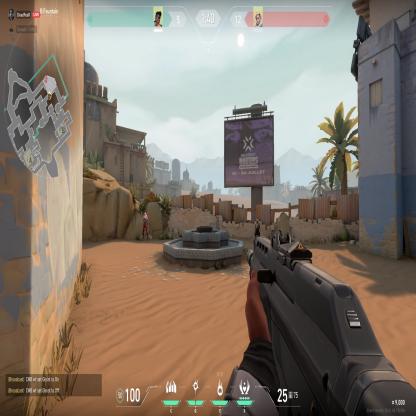
Label: enemy